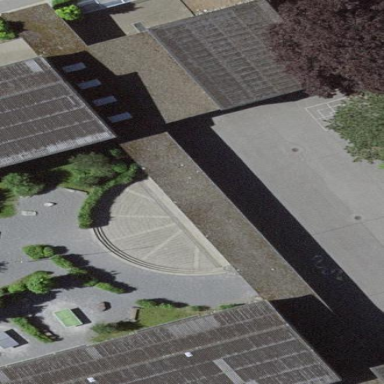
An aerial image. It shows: View of roof of building.